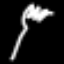
Label: fork